Question: I have to design something like that:

Should I use a Grid (2 rows, 2 columns), or should I use a horizontal StackPanel with button 1 and another vertical StackPanel with buttons 2 and 3.
And especially - WHY should I use each option.
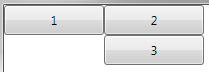
Answer: You should consider your layout panel based on the following contexts:
, , , and .
If you use a 'WrapPanel' for example, you will notice that when resizing the window, the button's will maintain their original size and stack on top of each other to fit to the window size, while in a 'Grid' they will change their size to maintain their current location.
I suggest you to test your options by the mentioned ciritia's and choose what best fits your requierments.